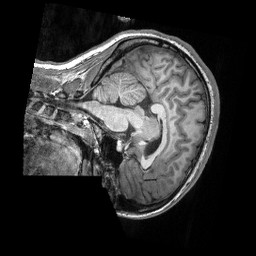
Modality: T1w
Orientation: sagittal
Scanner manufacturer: siemens
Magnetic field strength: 3 T
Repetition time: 2.3 s
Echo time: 0.00308 s